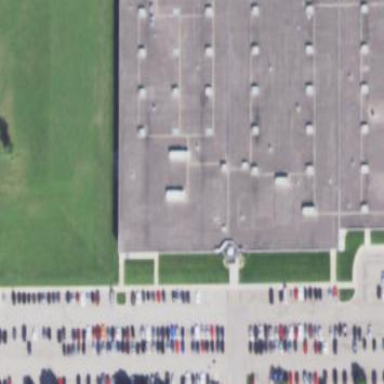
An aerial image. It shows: Manufacturing building.